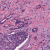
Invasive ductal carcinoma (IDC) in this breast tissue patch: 1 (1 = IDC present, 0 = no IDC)